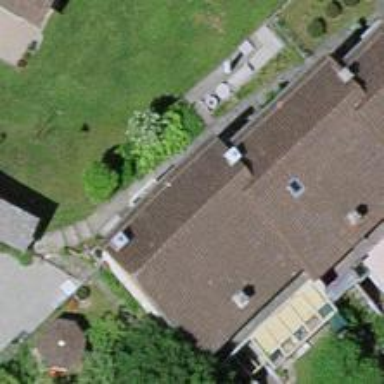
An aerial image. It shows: Residential building with gabled roof.